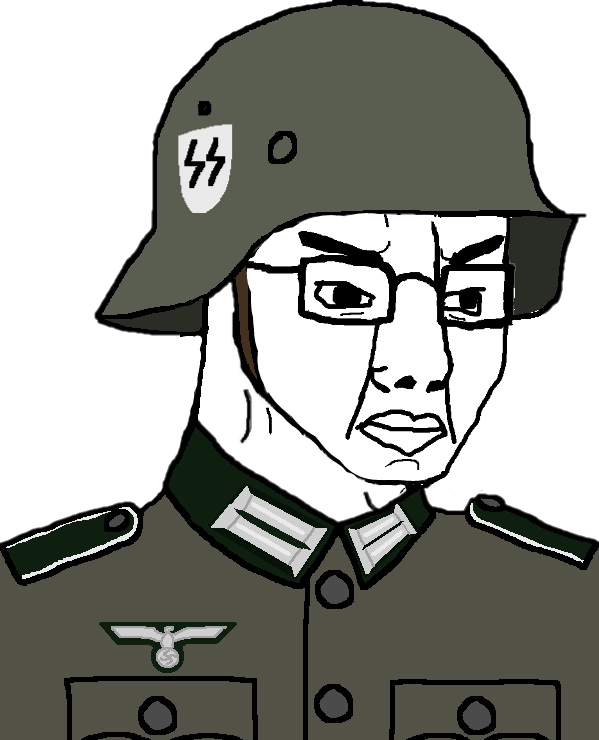
Label: 5_Poljak